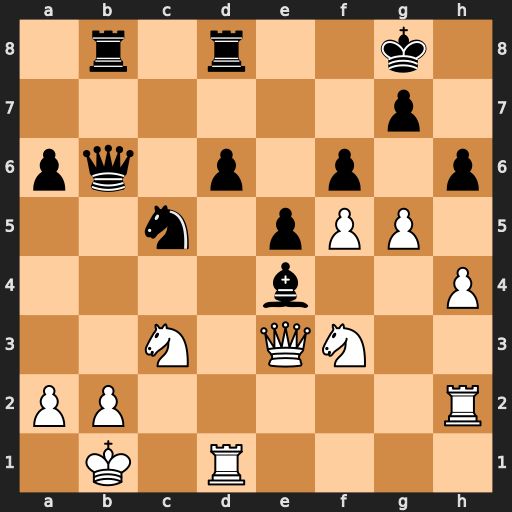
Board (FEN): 1r1r2k1/6p1/pq1p1p1p/2n1pPP1/4b2P/2N1QN2/PP5R/1K1R4
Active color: w
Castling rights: -
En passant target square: -
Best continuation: Nxe4 Nxe4 Qxe4